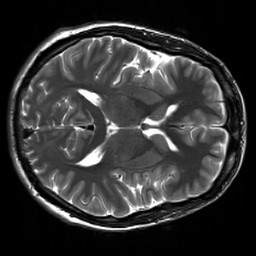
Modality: T2w
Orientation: axial
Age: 26
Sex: male
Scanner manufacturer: siemens
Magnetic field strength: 3 T
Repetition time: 7 s
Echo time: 0.09 s